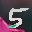
Label: 5